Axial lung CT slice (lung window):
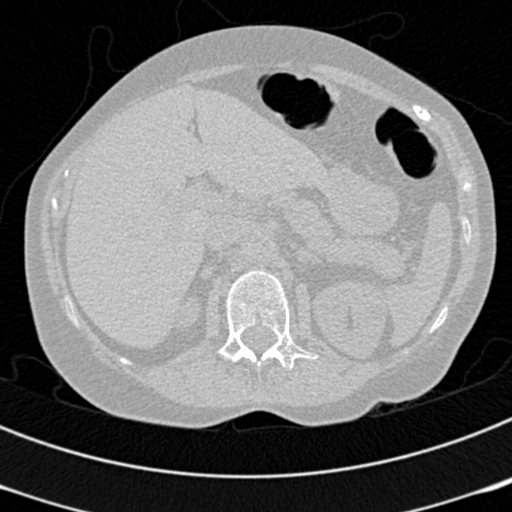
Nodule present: no